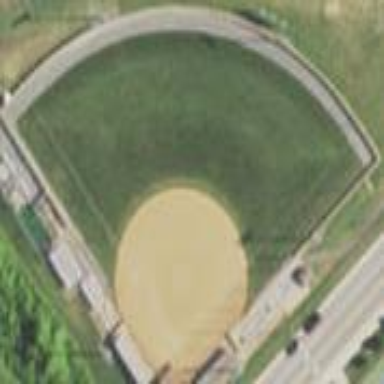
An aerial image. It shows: Softball pitch for leisure and sport activities.